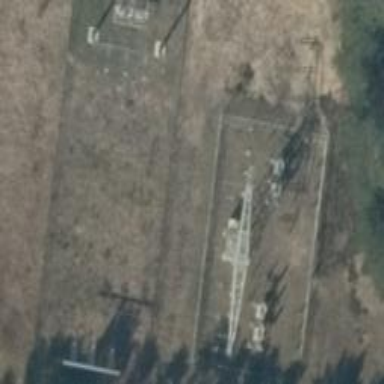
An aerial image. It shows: Lattice structure tower marking the end of overhead power line transition.